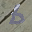
Label: 6